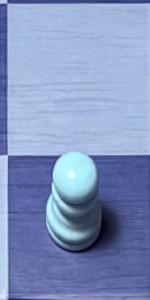
Label: Pawn_White